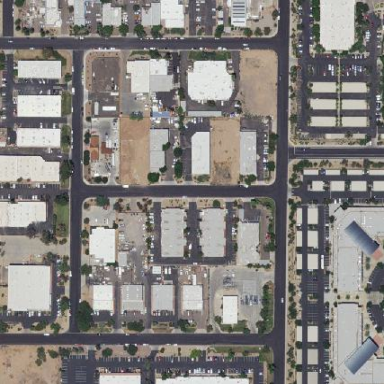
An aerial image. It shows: Commercial area.